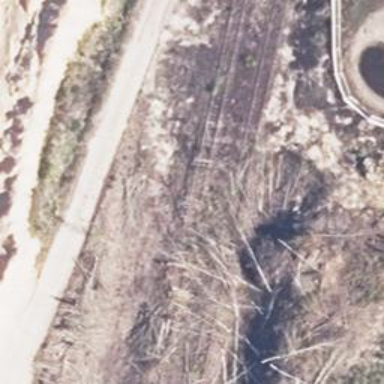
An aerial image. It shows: Abandoned spur railway.